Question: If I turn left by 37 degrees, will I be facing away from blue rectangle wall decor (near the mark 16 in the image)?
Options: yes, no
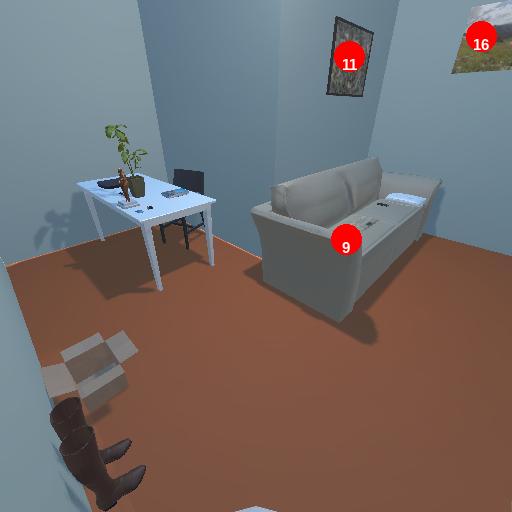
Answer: yes